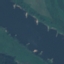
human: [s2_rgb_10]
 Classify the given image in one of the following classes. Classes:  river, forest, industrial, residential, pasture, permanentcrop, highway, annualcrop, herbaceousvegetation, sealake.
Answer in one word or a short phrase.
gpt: River